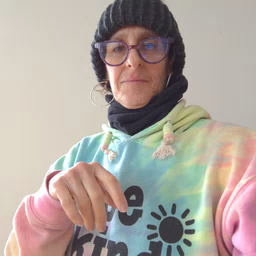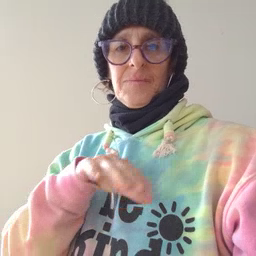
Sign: pool